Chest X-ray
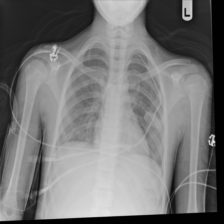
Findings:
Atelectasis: negative
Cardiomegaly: negative
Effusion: negative
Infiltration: negative
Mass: negative
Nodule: negative
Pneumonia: negative
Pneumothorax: negative
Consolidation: negative
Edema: negative
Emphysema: negative
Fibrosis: negative
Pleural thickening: negative
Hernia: negative